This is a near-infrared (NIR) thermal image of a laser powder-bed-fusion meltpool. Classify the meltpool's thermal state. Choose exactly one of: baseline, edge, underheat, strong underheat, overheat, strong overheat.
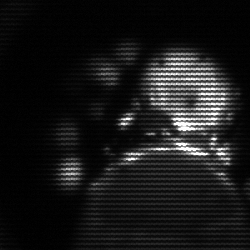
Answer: baseline